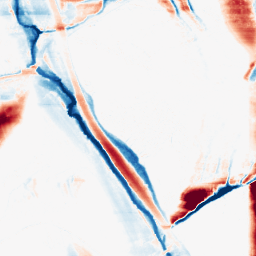
Category: morphological
Decomposition family: morphological_ellipse
Decomposition parameters: operation: average
width: 5
height: 50
Upsampling method: bilinear
Upsampling parameters: scale: 4
Upsampling scale: 4